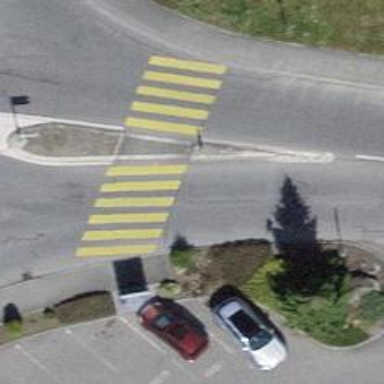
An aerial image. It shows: Zebra crossing on footway.